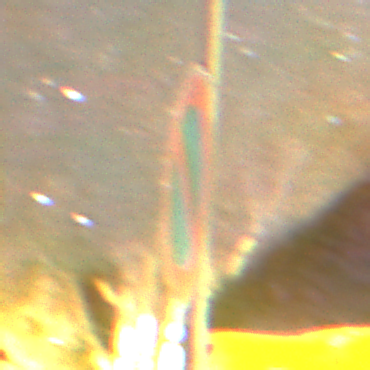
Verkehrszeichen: EingeschraenktesHalteverbot
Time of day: Night
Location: Outdoor (Suburban)
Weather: Clear
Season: NotSpecified
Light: Artificial